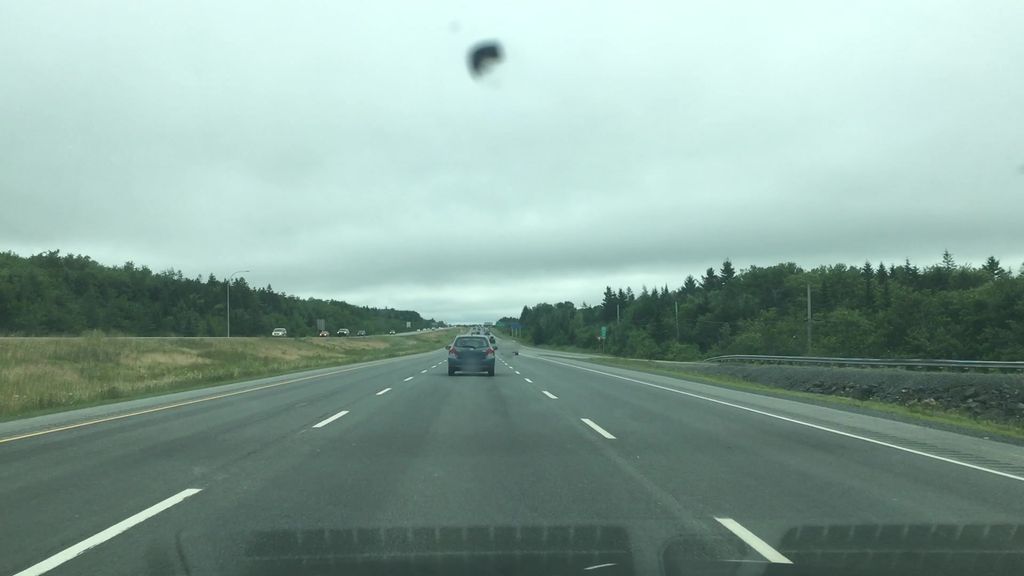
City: halifax